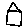
Label: house